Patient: sex F, age 54
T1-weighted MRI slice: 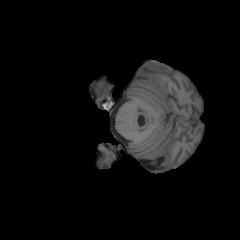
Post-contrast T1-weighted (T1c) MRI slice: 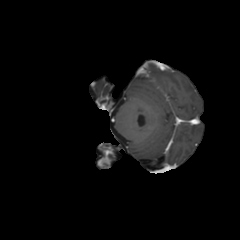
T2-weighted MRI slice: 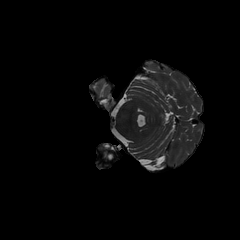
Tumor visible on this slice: yes
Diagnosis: Glioblastoma, IDH-wildtype
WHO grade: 4